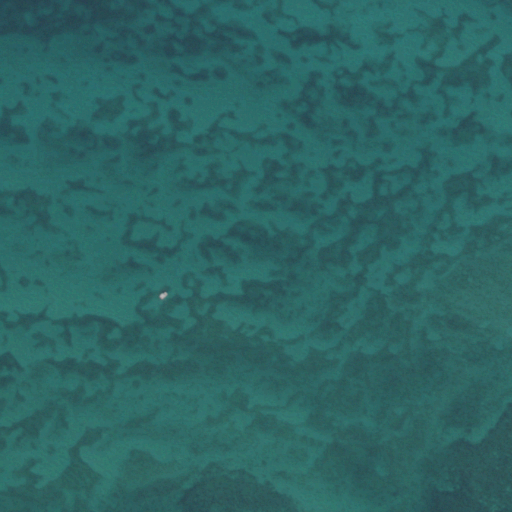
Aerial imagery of bar in Florida named Coffins Patch containing open water and unknown